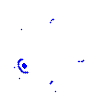
Particle: electron